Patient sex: M
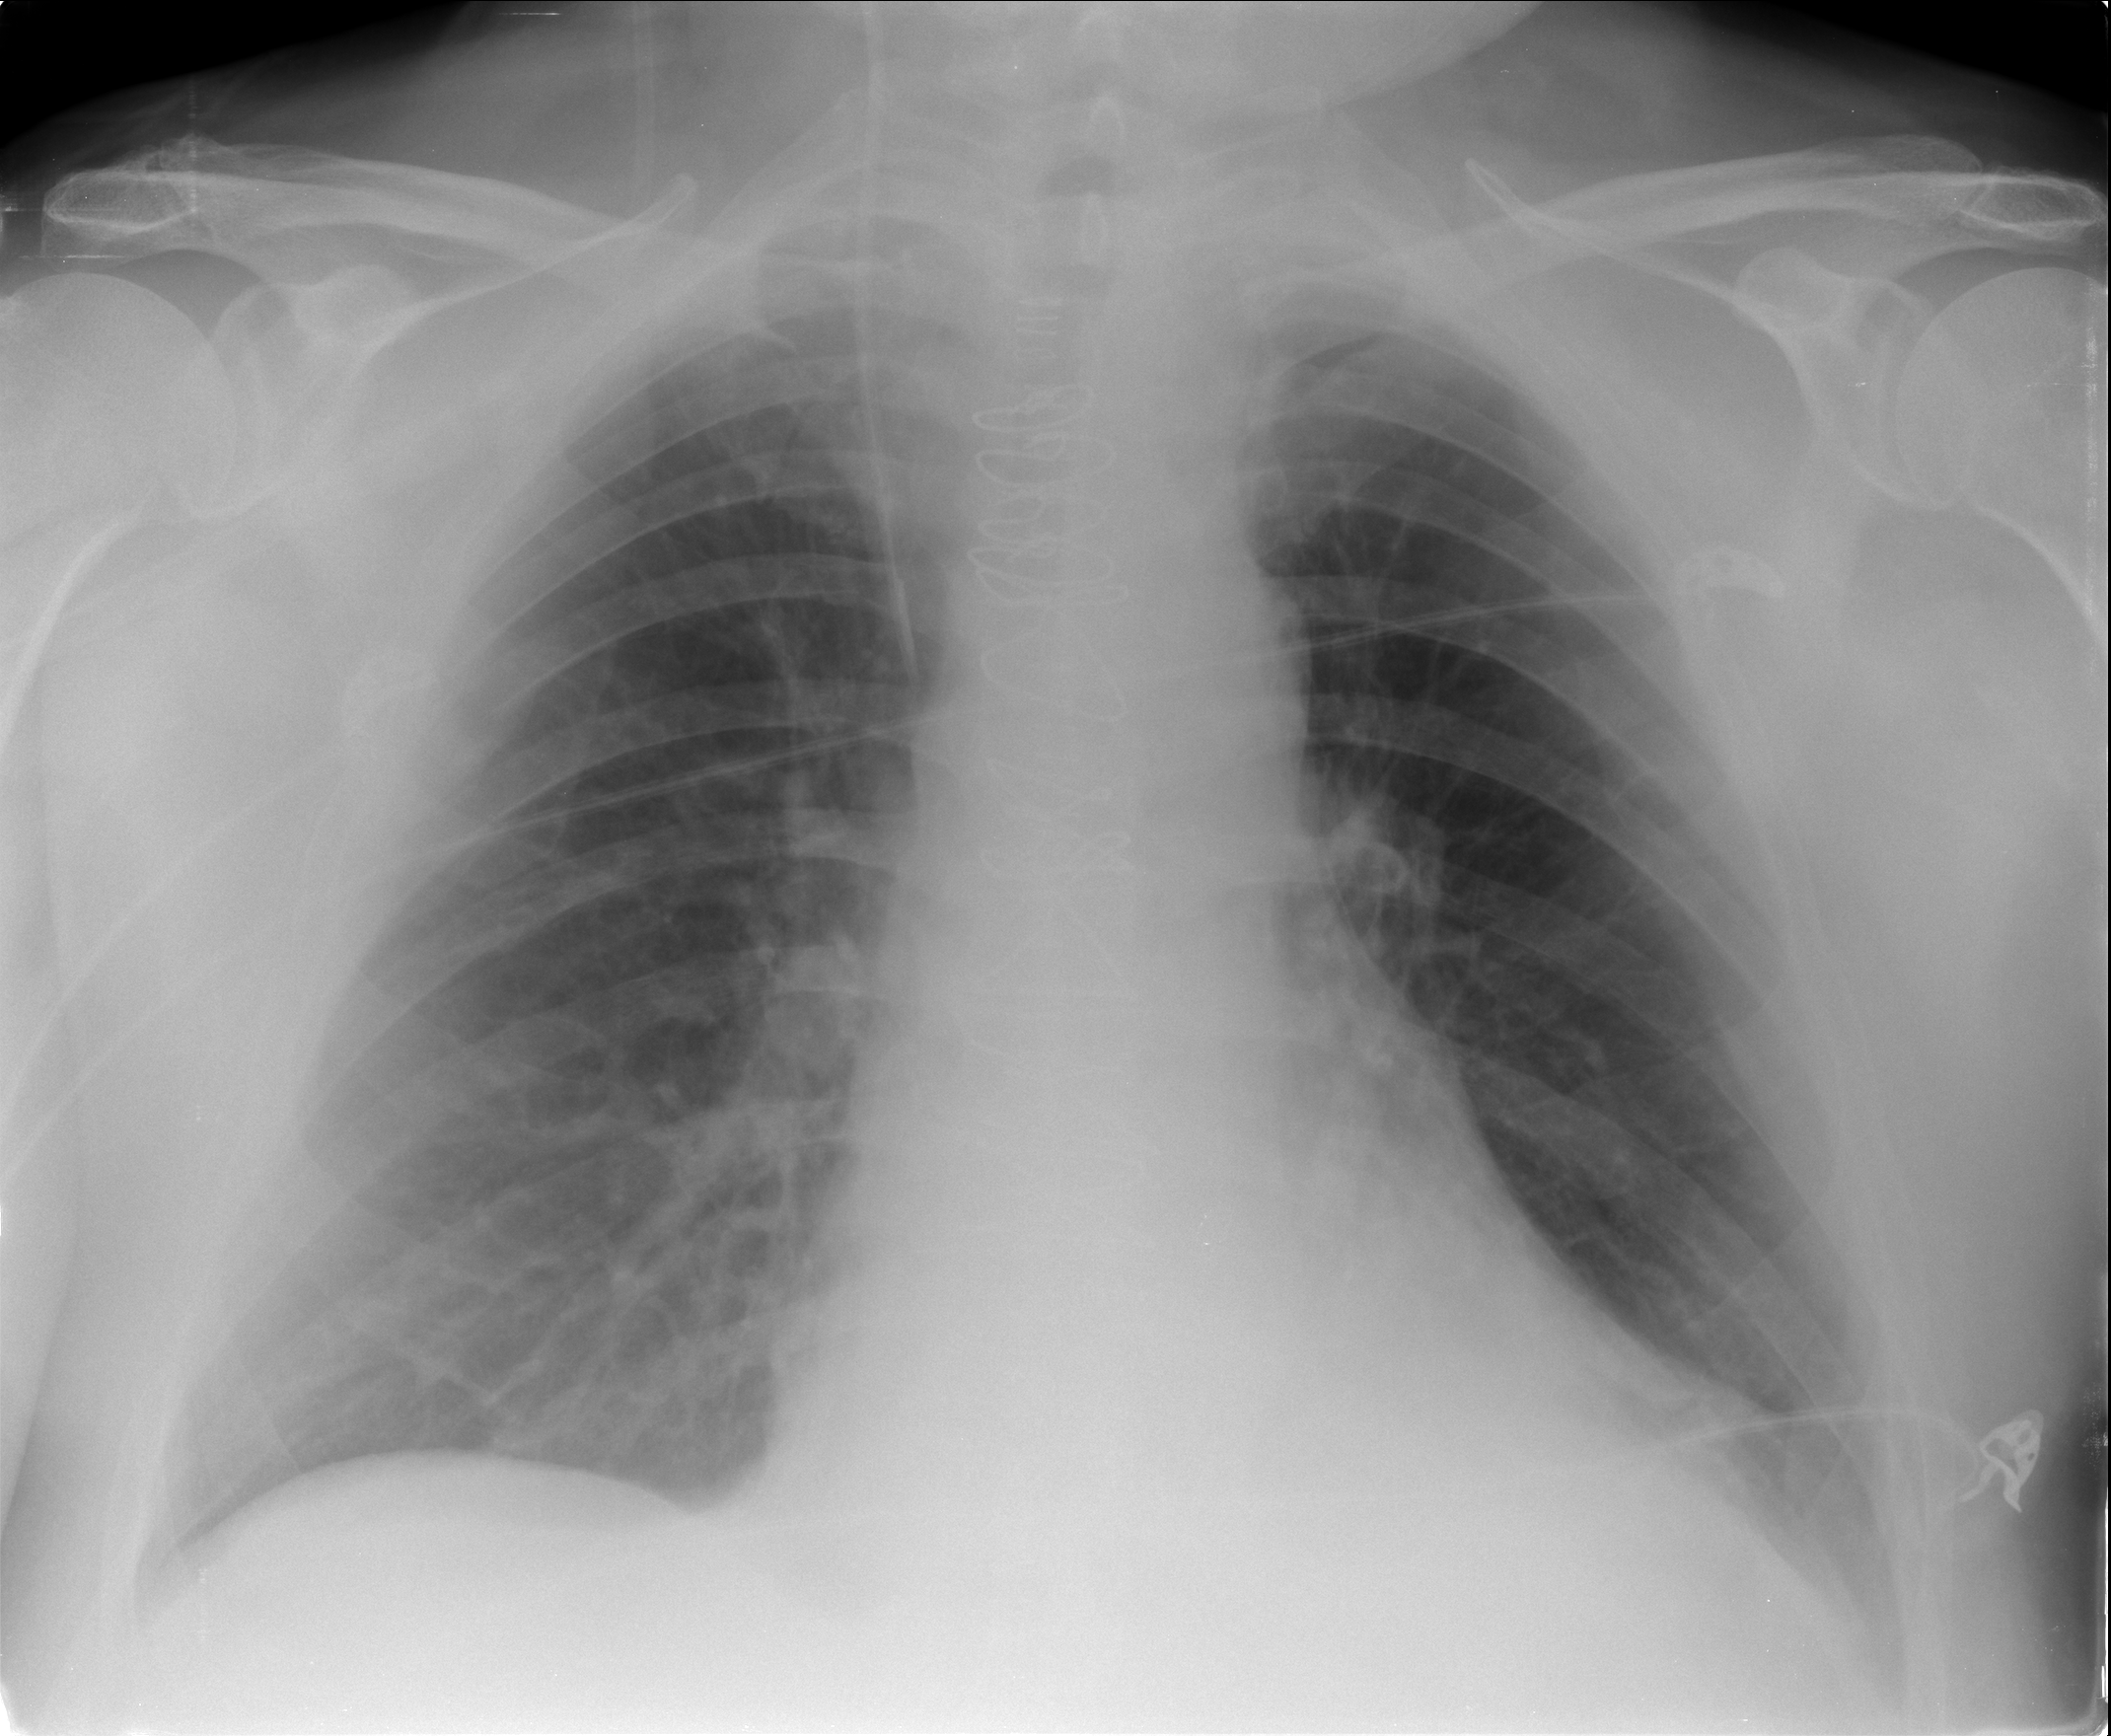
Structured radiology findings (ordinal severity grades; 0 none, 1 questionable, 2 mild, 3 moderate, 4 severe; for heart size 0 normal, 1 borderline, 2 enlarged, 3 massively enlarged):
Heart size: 2
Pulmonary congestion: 0
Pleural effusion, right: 1
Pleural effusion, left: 1
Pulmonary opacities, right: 0
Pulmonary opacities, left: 0
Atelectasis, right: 0
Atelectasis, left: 0